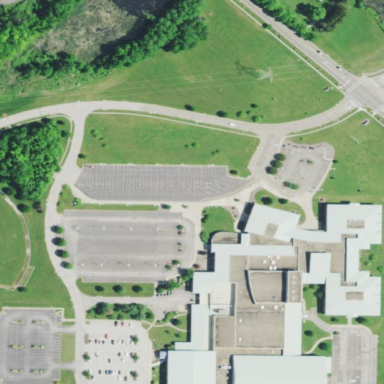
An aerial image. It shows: School.